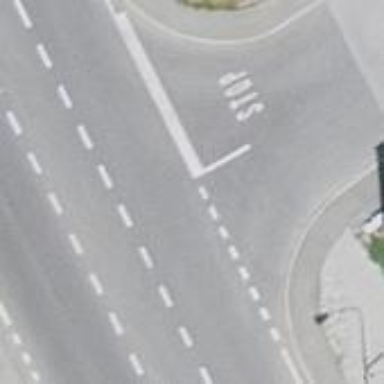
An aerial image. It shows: Road with stop sign.